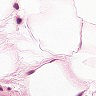
Metastatic tissue present: no